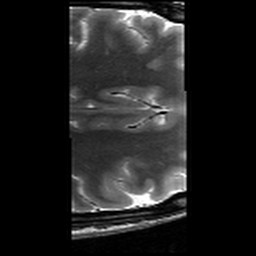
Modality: T2w
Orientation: axial
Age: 25
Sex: male
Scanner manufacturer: siemens
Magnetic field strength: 3 T
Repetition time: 8.02 s
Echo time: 0.08 s